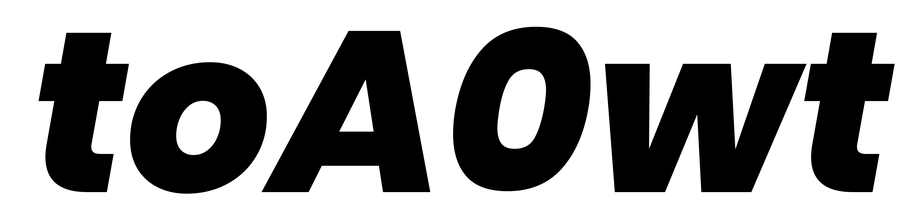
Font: Poppins-ExtraBoldItalic